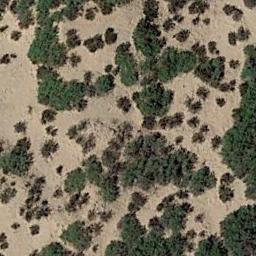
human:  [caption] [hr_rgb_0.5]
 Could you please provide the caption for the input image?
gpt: The chaparral is consist of some green bushes on the desert .

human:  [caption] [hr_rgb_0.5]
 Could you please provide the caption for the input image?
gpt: Some chaparrals of different kinds and sizes grow in the desert .

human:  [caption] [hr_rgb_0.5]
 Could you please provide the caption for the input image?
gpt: Chaparral is distributed cluster by cluster on the sand .

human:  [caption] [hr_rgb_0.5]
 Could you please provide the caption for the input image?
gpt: In this jungle, Only the little vegetation can be seen .

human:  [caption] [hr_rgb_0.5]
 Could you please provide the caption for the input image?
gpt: The chaparral is not evenly distributed .